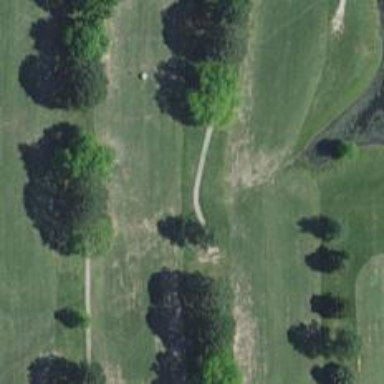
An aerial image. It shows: Footway that resembles golf path.